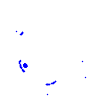
Particle: electron